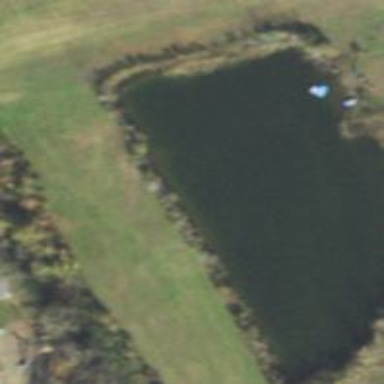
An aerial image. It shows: Pond surrounded by natural water.